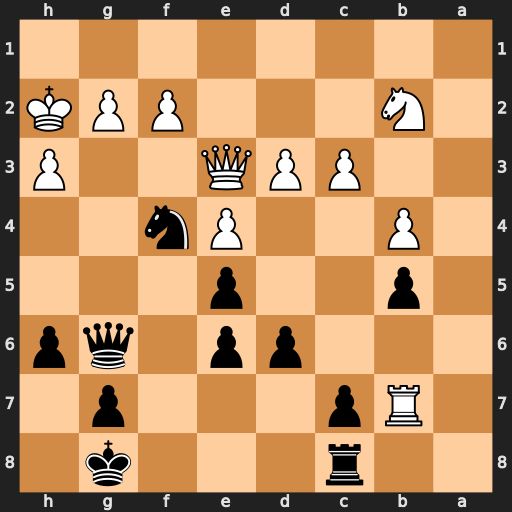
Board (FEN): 2r3k1/1Rp3p1/3pp1qp/1p2p3/1P2Pn2/2PPQ2P/1N3PPK/8
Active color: b
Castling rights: -
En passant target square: -
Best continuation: Qxg2#